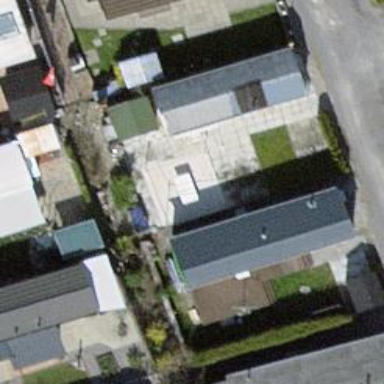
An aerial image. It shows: Static caravan building.